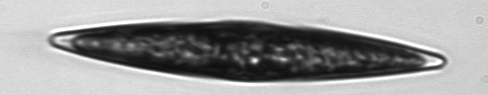
Label: Pleurosigma